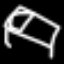
Label: bed